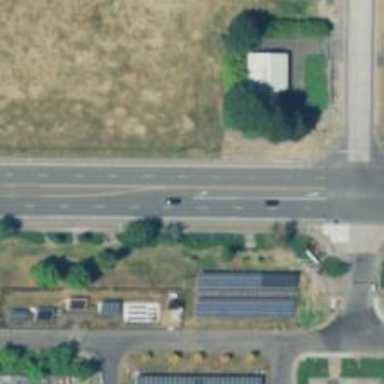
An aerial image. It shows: Secondary road with asphalt surface and sidewalk on the left.